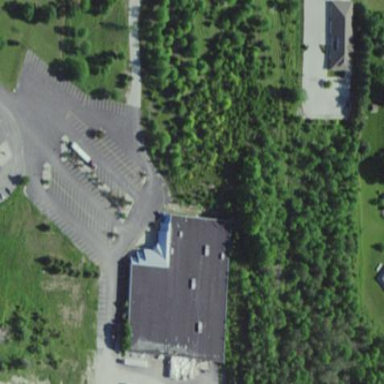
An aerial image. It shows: Retail building.